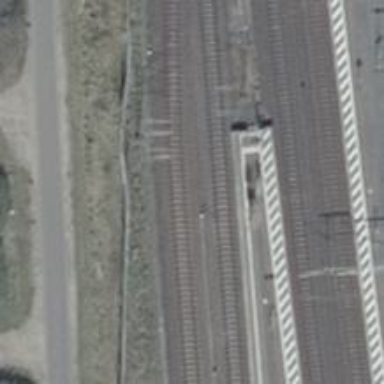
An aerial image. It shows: Railway signal.